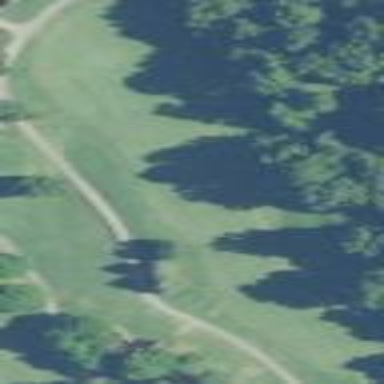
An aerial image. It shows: Golf fairway surrounded by grass.